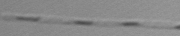
Label: Leptocylindrus